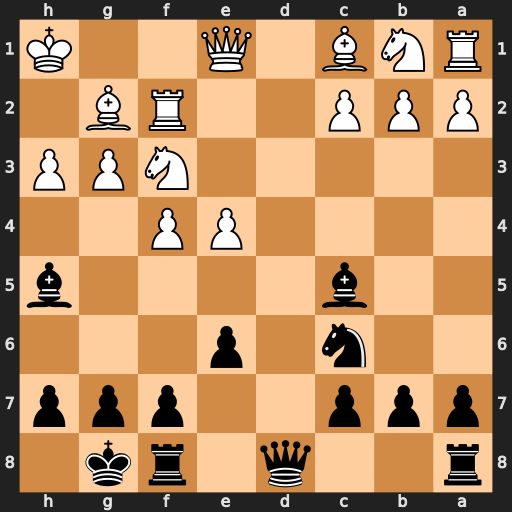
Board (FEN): r2q1rk1/ppp2ppp/2n1p3/2b4b/4PP2/5NPP/PPP2RB1/RNB1Q2K
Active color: b
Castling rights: -
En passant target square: -
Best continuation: Bxf2 Qxf2 Qd1+ Qe1 Bxf3 Qxd1 Bxd1